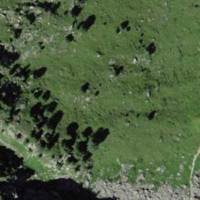
EUNIS habitat code: 26
Species observed at this site:
Marmota marmota